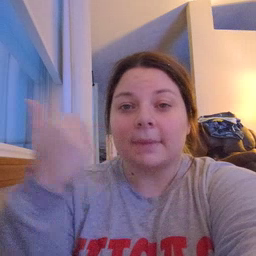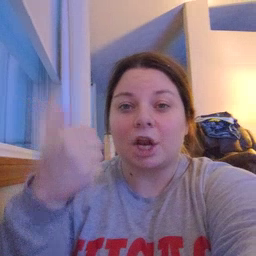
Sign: better